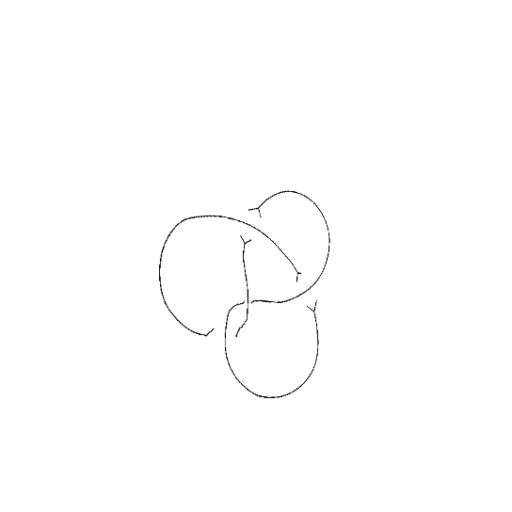
Crossing number: 4